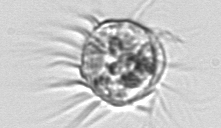
Label: Leegaardiella_ovalis